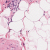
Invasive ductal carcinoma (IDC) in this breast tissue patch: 0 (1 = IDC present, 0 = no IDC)